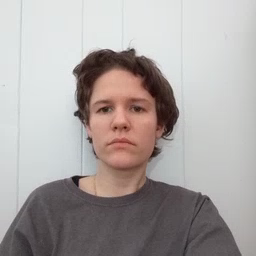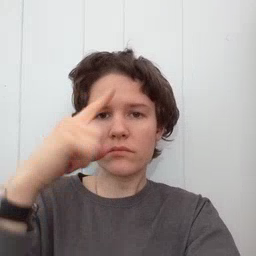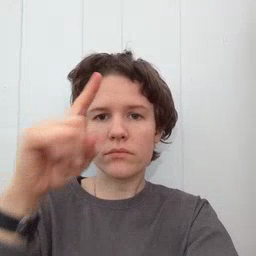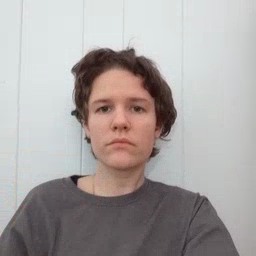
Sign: for